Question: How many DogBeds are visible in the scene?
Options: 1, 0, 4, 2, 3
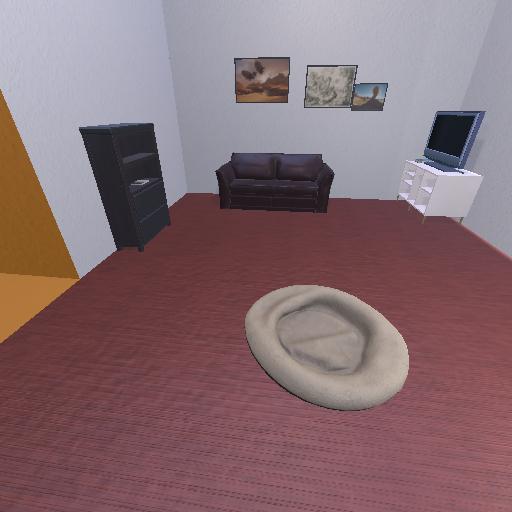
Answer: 1